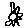
Label: flower